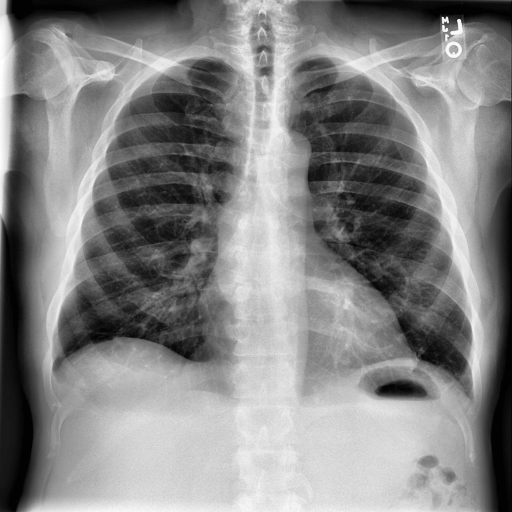
Finding: NORMAL